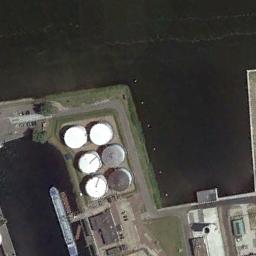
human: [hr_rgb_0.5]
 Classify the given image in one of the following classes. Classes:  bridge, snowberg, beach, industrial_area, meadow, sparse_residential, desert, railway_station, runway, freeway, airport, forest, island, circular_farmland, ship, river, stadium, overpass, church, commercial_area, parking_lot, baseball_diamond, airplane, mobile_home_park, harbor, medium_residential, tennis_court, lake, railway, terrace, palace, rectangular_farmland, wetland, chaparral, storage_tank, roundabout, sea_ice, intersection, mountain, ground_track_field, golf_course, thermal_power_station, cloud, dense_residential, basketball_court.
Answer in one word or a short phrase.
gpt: storage_tank